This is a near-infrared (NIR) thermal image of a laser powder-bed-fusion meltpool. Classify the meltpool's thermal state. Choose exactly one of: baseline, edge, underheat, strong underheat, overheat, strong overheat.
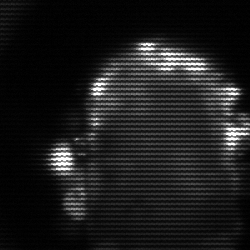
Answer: baseline